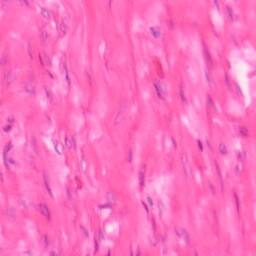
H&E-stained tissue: Colon